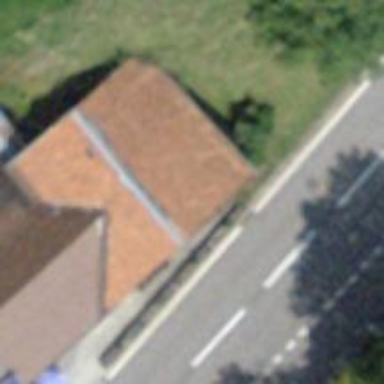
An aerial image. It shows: Restaurant.